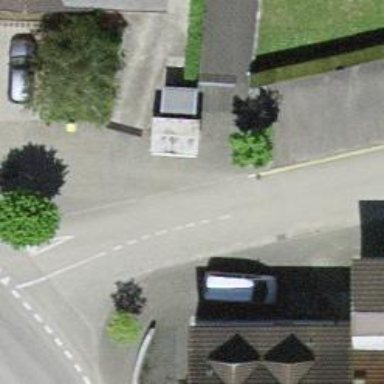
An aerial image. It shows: Public transport stop position.